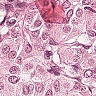
Metastatic tissue present: yes